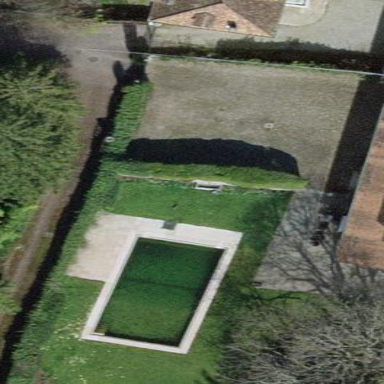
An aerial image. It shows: Garden enclosed by fence.